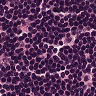
Metastatic tissue present: no